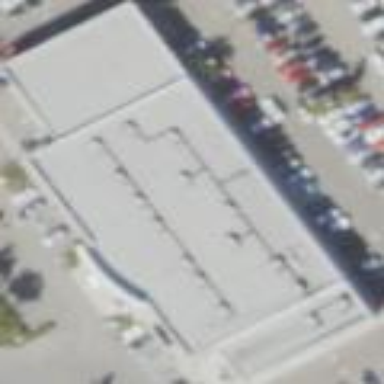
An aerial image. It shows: Building housing car shop.